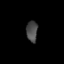
Tissue: lung
Cell type: Myeloid cells
Senescence score: 0.1869
Nuclear area (px): 232
Mean DAPI intensity: 72.259